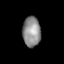
Tissue: lung
Cell type: T cells
Senescence score: 0.1743
Nuclear area (px): 536
Mean DAPI intensity: 139.539